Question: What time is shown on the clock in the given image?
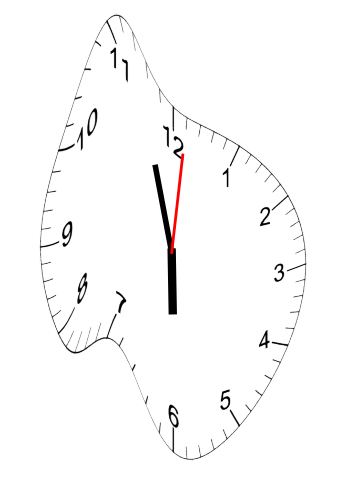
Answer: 05:57:01